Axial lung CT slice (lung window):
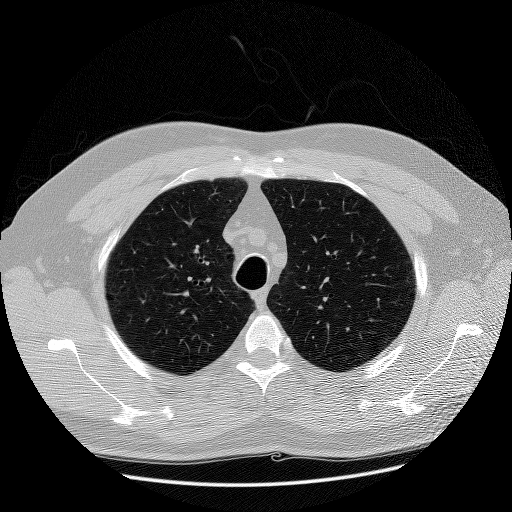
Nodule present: no